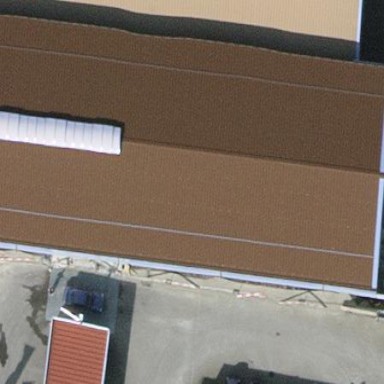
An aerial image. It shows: Industrial building.